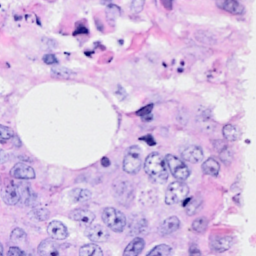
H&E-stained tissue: Breast